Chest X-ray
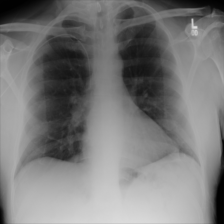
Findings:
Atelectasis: negative
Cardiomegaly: negative
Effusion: negative
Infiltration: negative
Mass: negative
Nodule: negative
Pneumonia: negative
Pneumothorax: negative
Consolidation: negative
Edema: negative
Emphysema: negative
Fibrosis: negative
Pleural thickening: negative
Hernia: negative